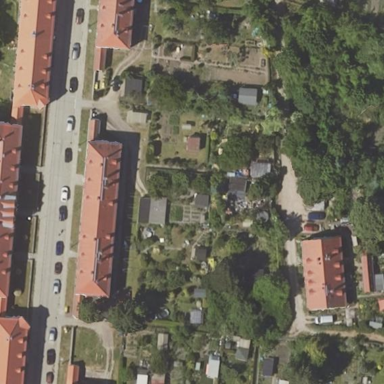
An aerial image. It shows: Residential garden.